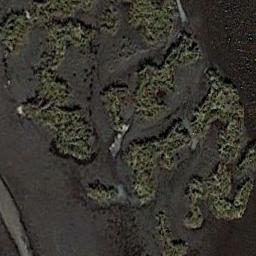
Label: wetland